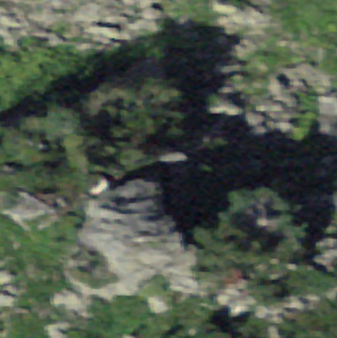
Label: bouldering_area